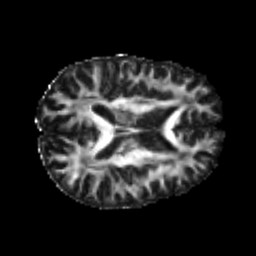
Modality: FA
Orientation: axial
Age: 23
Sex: male
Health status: healthy
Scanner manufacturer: philips
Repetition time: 7.386 s
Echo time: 0.08599 s